Field crop: maize
Growth stage: 2
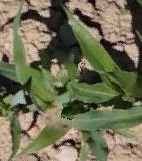
Species: maize